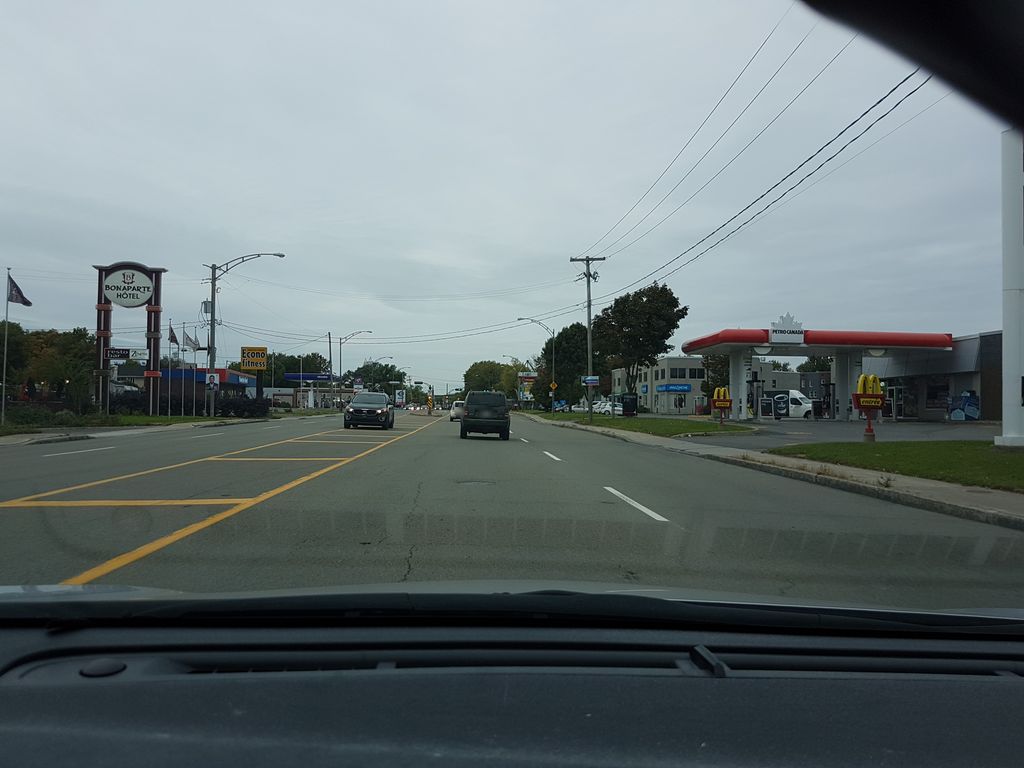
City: quebec_city